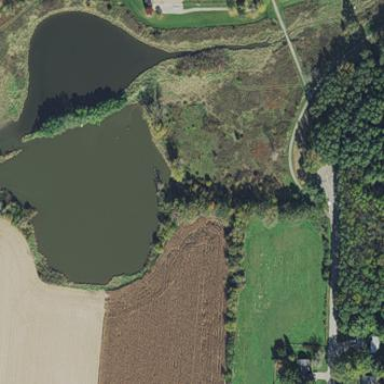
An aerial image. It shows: Retention basin containing natural water.